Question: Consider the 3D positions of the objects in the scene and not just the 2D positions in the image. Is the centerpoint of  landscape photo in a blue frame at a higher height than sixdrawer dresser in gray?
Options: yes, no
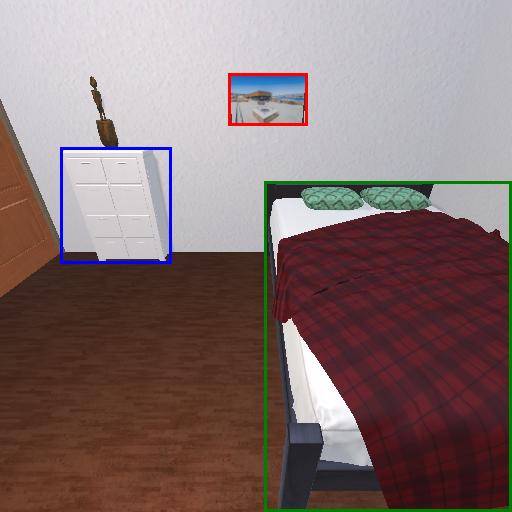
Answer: yes